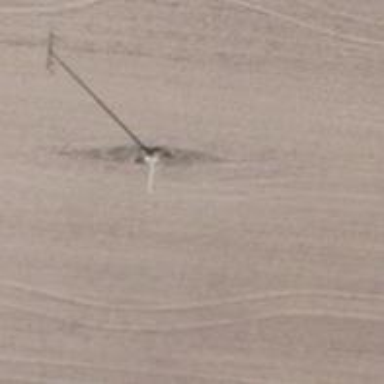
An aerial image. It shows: Power pole.